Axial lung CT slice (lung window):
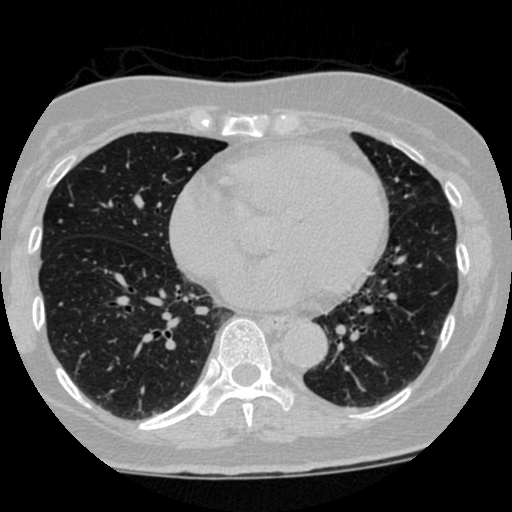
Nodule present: no